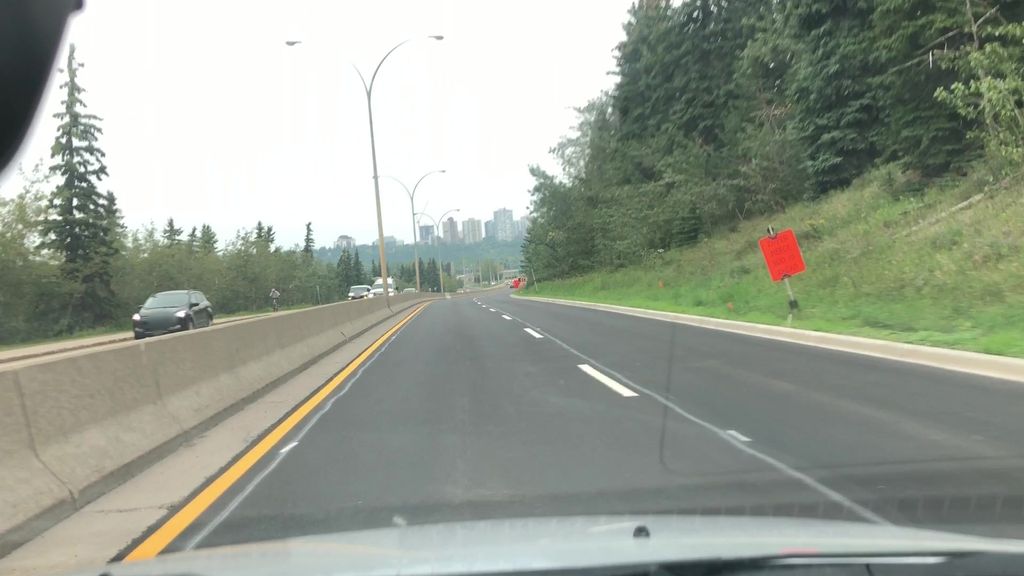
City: edmonton